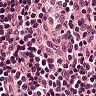
Metastatic tissue present: no